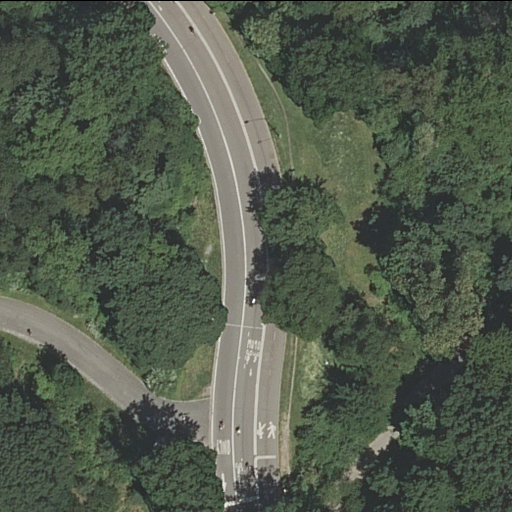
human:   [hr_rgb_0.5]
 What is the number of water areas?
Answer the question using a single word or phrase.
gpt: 0

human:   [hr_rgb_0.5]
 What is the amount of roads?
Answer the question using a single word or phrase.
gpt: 4

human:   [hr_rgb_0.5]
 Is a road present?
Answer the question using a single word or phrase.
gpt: yes

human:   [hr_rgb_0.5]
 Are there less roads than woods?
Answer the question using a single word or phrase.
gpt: no

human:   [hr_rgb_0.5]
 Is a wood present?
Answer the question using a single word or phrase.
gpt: yes

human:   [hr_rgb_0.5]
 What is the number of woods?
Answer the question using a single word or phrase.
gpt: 1

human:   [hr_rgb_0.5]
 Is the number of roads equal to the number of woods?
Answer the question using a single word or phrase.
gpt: no

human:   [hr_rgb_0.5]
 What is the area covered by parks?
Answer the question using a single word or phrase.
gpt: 10633m2

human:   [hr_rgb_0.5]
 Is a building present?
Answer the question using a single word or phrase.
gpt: no

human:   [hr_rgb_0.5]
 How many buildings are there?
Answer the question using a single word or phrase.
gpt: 0

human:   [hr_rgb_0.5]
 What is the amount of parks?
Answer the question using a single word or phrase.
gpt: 1

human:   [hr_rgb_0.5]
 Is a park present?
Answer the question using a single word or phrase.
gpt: yes

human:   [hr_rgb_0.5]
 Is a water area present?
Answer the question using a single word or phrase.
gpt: no

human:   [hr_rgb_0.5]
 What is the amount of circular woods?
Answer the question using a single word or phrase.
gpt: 0

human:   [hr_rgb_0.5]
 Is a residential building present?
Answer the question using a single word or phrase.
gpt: no

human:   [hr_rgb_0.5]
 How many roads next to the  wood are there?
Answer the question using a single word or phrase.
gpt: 4

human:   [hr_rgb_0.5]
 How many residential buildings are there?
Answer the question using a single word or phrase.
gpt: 0

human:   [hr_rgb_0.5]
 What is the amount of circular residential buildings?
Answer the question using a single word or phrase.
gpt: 0

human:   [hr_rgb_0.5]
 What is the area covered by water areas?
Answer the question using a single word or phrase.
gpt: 0m2

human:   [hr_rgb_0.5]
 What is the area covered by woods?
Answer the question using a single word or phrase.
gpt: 7301m2

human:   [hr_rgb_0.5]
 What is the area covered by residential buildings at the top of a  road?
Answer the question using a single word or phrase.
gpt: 0m2

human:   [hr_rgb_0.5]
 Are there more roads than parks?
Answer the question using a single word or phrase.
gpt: yes

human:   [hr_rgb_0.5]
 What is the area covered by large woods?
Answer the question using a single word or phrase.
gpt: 7301m2

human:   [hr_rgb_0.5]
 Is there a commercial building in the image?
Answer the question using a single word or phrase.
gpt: no

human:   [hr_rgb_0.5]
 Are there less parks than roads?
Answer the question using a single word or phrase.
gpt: yes

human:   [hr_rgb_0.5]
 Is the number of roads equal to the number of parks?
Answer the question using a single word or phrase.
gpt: no

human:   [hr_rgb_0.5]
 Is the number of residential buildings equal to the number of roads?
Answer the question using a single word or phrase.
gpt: no

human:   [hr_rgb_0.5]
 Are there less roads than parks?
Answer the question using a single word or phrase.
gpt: no

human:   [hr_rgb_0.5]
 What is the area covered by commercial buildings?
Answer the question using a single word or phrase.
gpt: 0m2

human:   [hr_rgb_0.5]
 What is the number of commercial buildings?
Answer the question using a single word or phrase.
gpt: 0

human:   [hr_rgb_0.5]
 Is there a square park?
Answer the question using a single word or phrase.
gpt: no

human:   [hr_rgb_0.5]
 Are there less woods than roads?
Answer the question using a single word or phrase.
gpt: yes

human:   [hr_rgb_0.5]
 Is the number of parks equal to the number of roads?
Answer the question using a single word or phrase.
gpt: no

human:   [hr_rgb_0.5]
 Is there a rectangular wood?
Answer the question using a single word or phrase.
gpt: no

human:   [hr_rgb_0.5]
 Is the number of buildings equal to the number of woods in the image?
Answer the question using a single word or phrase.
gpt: no

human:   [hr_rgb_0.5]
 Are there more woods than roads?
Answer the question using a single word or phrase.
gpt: no

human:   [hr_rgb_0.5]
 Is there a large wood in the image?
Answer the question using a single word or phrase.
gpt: yes

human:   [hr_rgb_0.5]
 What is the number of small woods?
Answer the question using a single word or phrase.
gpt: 0

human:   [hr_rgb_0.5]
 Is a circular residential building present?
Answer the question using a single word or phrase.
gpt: no

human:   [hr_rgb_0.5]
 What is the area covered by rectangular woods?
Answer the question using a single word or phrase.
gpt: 0m2

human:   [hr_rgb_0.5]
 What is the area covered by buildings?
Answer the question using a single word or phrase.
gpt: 0m2

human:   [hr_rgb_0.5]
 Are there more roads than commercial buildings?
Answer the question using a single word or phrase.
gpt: yes

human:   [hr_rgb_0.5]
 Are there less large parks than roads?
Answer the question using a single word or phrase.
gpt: yes

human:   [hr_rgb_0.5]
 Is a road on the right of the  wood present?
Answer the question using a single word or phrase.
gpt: no

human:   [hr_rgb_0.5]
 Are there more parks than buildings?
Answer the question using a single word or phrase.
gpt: yes

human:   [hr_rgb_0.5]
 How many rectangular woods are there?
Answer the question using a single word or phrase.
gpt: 0

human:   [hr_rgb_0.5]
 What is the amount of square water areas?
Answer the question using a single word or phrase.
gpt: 0

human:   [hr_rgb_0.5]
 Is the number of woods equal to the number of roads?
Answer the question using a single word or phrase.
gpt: no

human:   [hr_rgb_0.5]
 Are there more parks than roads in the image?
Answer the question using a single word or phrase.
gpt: no

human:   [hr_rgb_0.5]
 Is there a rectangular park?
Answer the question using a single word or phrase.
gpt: yes

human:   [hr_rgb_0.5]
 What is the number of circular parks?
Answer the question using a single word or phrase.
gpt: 0

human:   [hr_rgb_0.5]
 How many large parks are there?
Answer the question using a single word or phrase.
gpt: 1

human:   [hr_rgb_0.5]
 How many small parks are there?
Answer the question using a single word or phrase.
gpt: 0

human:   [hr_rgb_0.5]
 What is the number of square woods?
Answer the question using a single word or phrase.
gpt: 0

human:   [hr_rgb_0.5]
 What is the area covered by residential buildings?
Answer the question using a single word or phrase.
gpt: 0m2

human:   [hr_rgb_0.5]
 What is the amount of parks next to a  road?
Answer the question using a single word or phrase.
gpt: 1

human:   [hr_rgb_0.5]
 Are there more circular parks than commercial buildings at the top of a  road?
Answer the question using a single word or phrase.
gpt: no

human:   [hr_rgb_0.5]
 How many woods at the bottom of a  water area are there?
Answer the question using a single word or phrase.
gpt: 0

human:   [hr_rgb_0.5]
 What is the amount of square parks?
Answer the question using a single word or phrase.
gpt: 0

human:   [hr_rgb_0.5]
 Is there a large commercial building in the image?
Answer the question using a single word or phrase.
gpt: no

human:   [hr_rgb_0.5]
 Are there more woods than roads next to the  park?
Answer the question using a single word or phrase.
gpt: no

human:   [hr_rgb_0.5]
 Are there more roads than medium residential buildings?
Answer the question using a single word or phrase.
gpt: yes

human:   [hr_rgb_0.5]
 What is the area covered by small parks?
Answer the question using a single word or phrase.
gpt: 0m2

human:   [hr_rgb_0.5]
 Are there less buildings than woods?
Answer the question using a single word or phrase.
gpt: yes